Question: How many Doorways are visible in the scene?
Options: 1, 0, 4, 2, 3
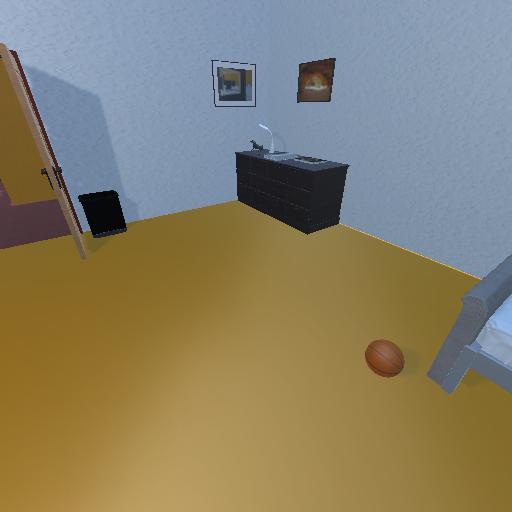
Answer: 1